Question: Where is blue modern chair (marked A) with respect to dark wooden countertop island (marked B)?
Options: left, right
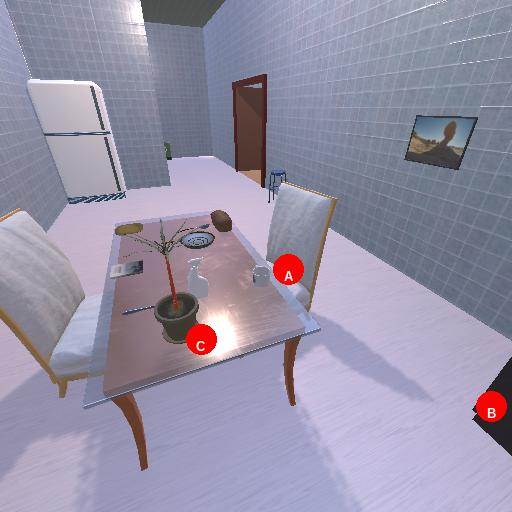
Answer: left